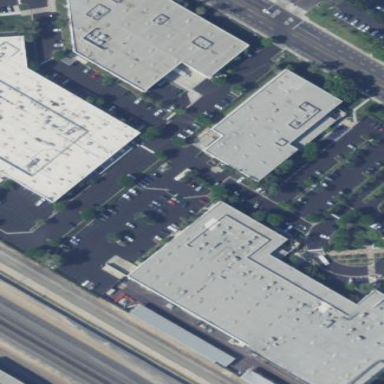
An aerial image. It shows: Commercial building.